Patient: sex M, age 25
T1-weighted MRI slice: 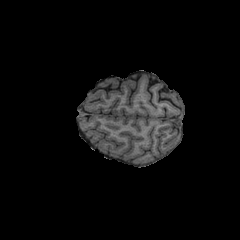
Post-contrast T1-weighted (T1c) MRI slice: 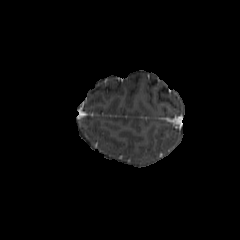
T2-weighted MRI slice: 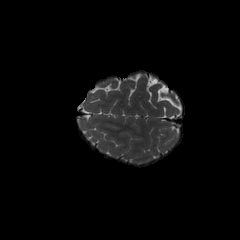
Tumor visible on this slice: no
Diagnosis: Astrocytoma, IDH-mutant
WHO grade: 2